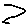
Label: zigzag